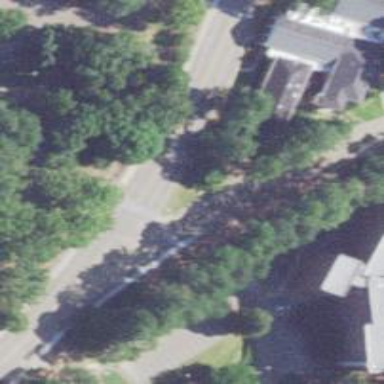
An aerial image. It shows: Footway with asphalt surface featuring zebra crossing.